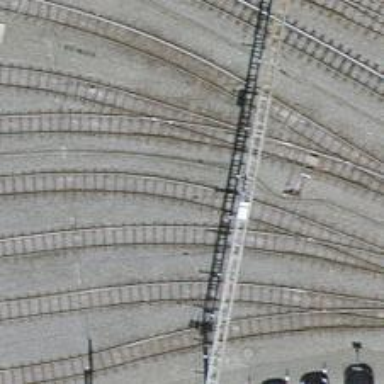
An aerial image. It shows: Tram railway with one track and electrified by contact line.